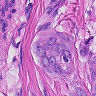
Metastatic tissue present: yes